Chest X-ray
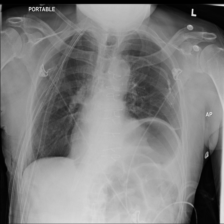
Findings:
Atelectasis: negative
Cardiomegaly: negative
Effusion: negative
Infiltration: negative
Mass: negative
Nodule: negative
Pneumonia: negative
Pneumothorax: negative
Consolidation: negative
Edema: negative
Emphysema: negative
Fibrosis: negative
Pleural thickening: negative
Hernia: negative